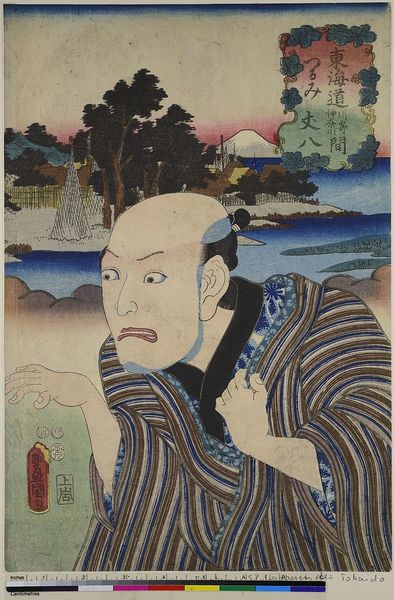
Titel: Tsurumi, zwischen Kawasaki und Kanagawa: Der Schauspieler Bando Mitsuemon I als Johachi, aus der Serie: Die 53 Stationen des Tokaido
Künstler: Utagawa Kunisada
Standort: Hamburg
Institution: Museum für Kunst und Gewerbe Hamburg
Schlagwörter: baum, berg, mann, landschaft, see, ufer, abend, augen, gesicht, hals, auge, theater, ohren, wald, holzschnitt, japan, schrift, berge, gebirge, glatze, streifen, schriftzeichen, druck, druckgraphik, druckgrafik, buchstaben, zeit, schauspieler, farbholzschnitt, schauspielerin, tourismus, reisen, überrascht, kimono, kabuki, edo, fuji, reproduktionen, druckerzeugnisse, küste, theateraufführung, ukiyo